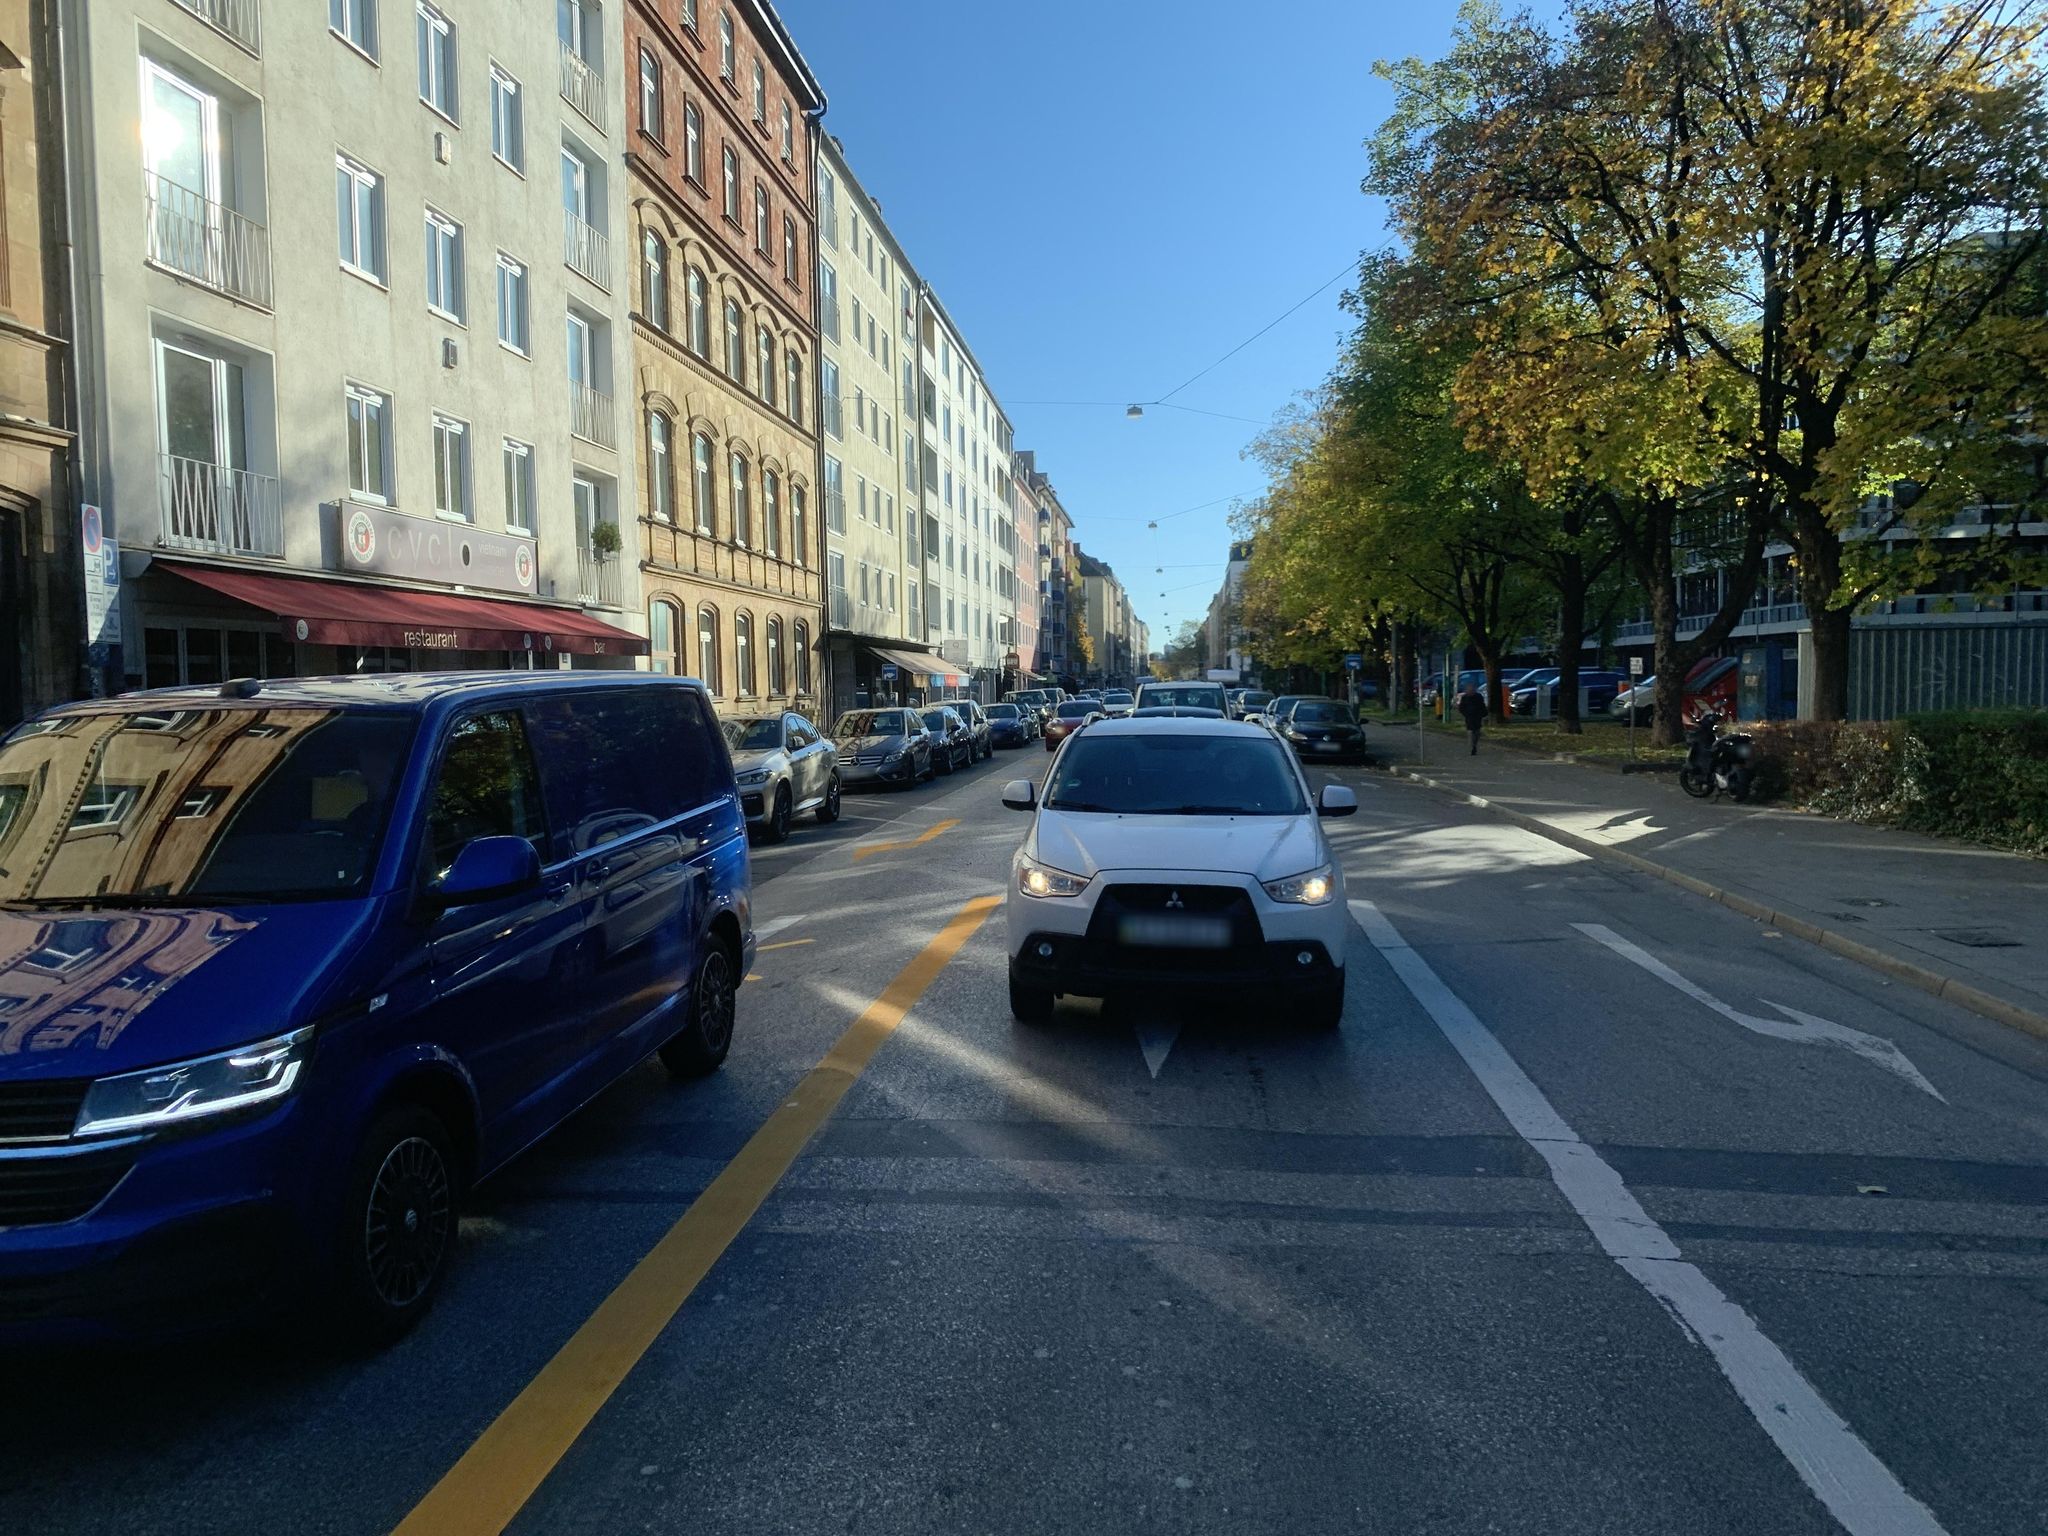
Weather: clear
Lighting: day
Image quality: good
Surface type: driving surface
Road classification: secondary
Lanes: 2
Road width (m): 2
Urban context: urban centre
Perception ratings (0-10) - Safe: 3.49, Lively: 9.33, Beautiful: 4.78, Boring: 1.12, Depressing: 6.77, Wealthy: 7.62